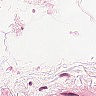
Metastatic tissue present: no